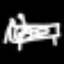
Label: bed